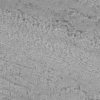
Label: not_dusty